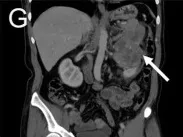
Ultrasound and contrast-enhanced computed tomography (CT) images of myxoid liposarcoma (MLS) of the left kidney invading the pancreas. (G,H) Coronal and sagittal images obtained from the venous phase displayed invasion of the pancreas by the left kidney mass (98 HU).
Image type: radiology (ct)